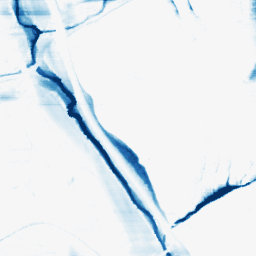
Category: morphological
Decomposition family: morphological_rect
Decomposition parameters: operation: closing
width: 50
height: 5
Upsampling method: edge_directed
Upsampling parameters: scale: 4
Upsampling scale: 4